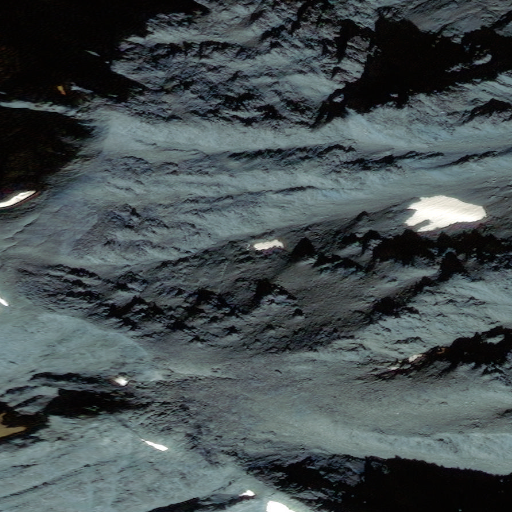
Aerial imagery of mountain in Alaska named Kickstep Mountain containing only unknown